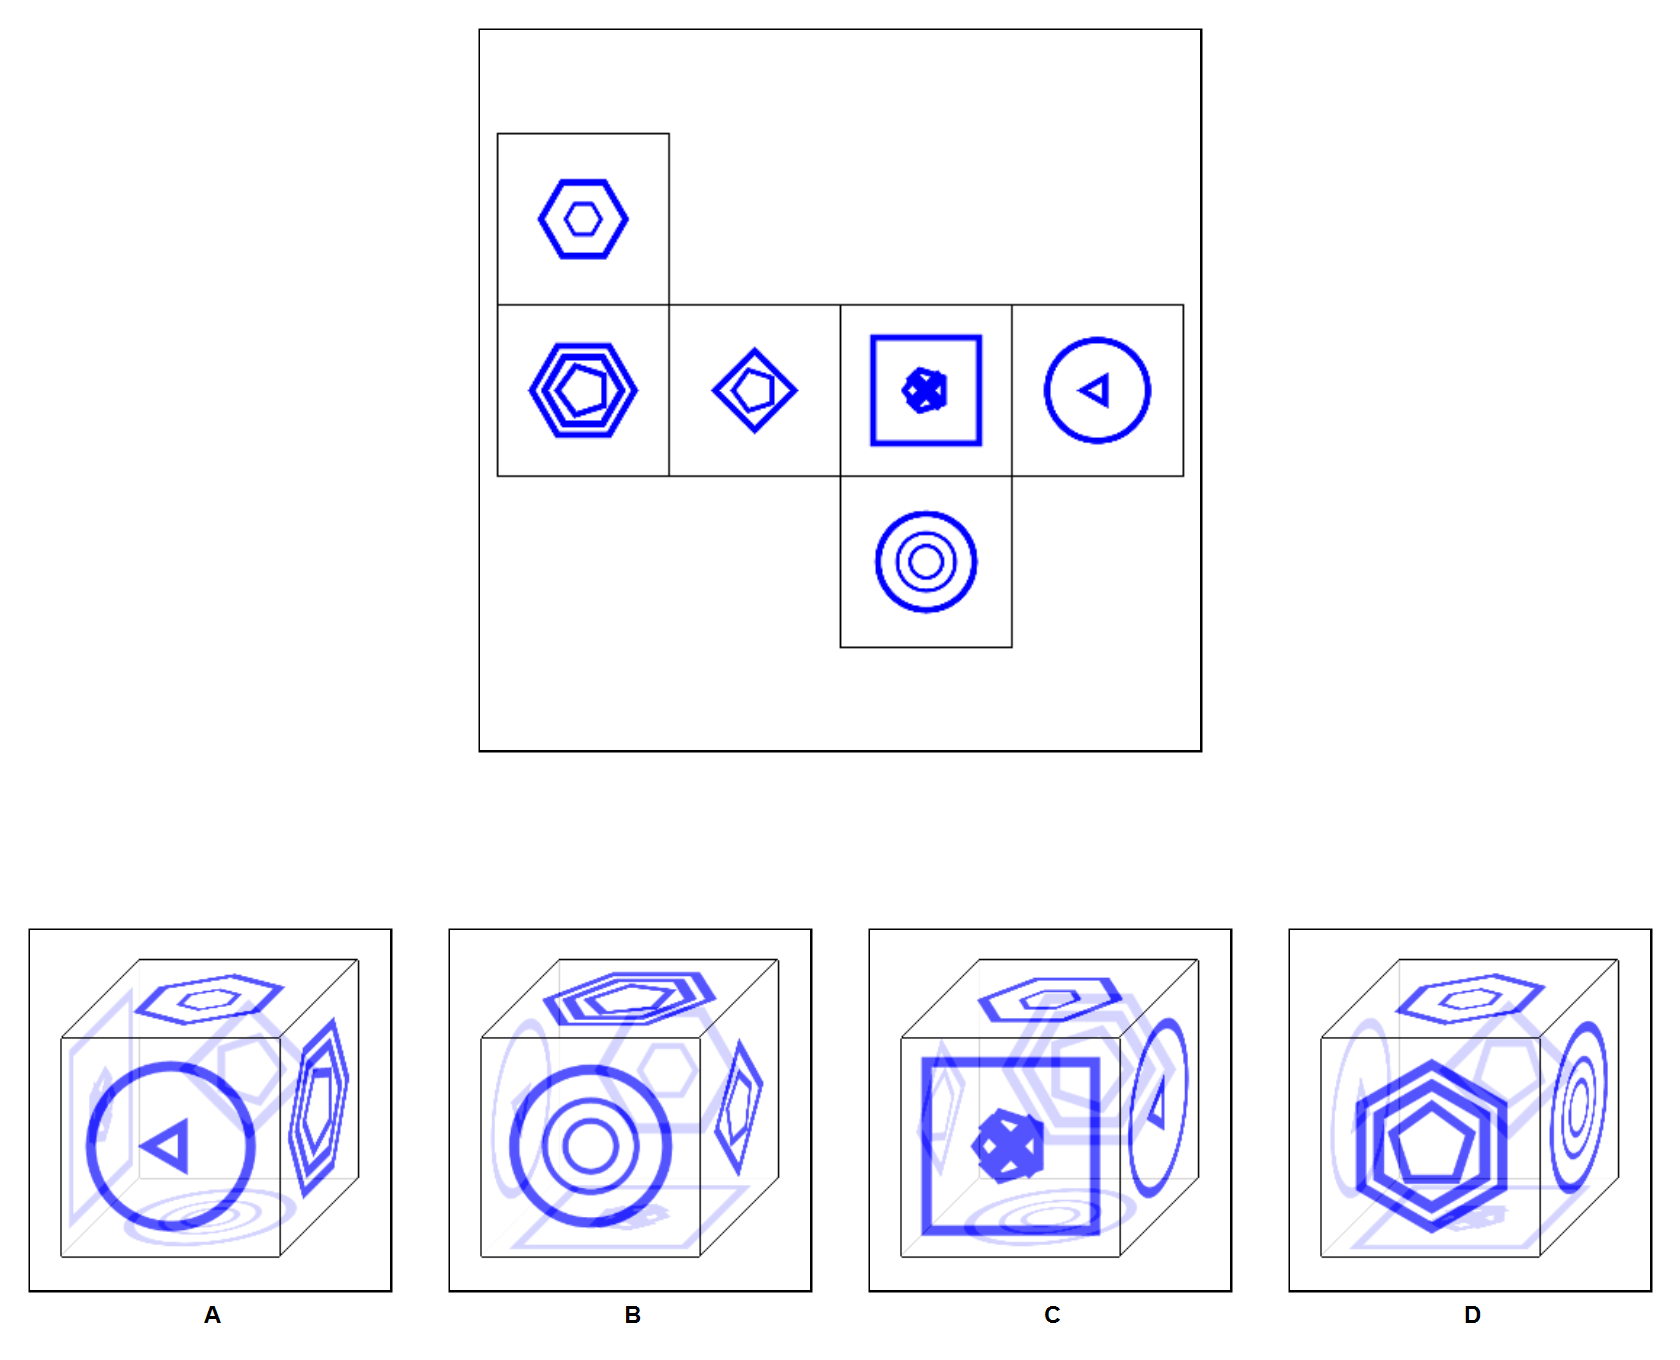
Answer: D